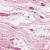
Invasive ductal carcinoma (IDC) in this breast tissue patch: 0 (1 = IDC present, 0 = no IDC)